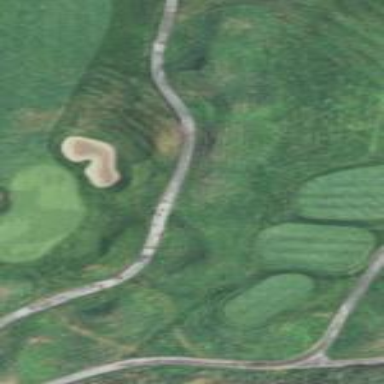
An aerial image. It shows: Area with grass used as rough in golf course.